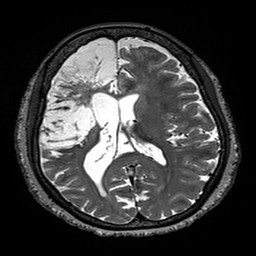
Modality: T2w
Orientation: coronal
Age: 61
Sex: female
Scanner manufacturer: siemens
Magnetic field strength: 3 T
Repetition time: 3.2 s
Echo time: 0.567 s